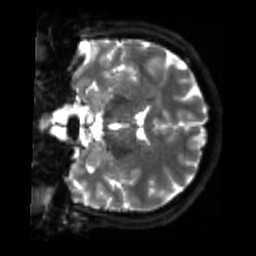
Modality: sbref
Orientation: coronal
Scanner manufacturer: siemens
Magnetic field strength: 3 T
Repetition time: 4 s
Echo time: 0.0594 s